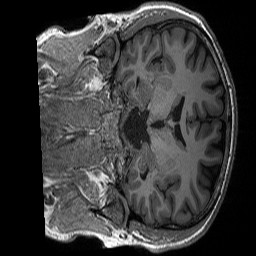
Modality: T1w
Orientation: coronal
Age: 35
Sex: male
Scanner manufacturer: siemens
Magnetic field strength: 3 T
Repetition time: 2.3 s
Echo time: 0.00298 s